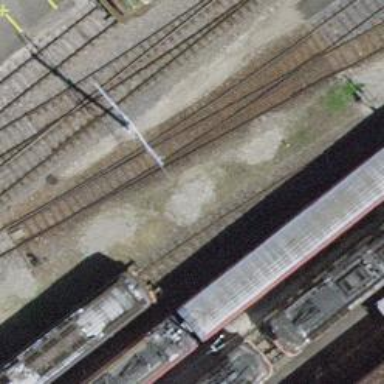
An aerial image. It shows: Railway yard with one track in service.